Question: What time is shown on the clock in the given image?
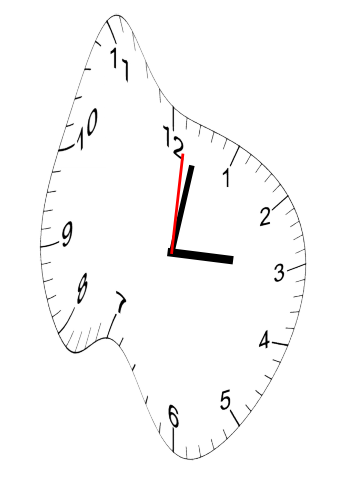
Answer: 03:02:01